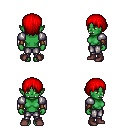
a pixel art fantasy rpg character, female body template, orc, green skin, steel arm armor, metal pants, red plain hairstyle, cloth bracers, maroon shoes, four views (front, back, left, right), 2x2 character sprite sheet, small pixel art, hard edges, no anti-aliasing